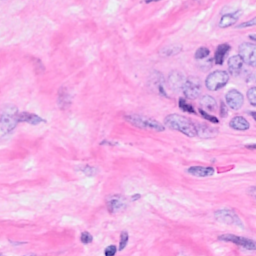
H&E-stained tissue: Breast